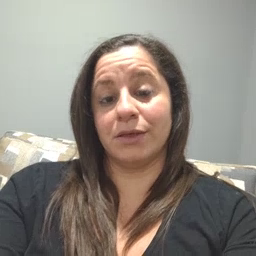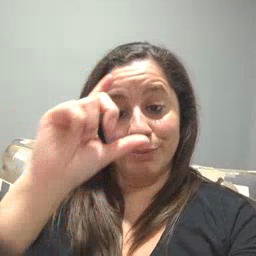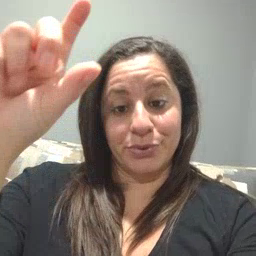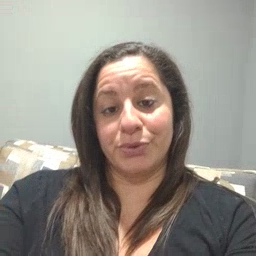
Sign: moon